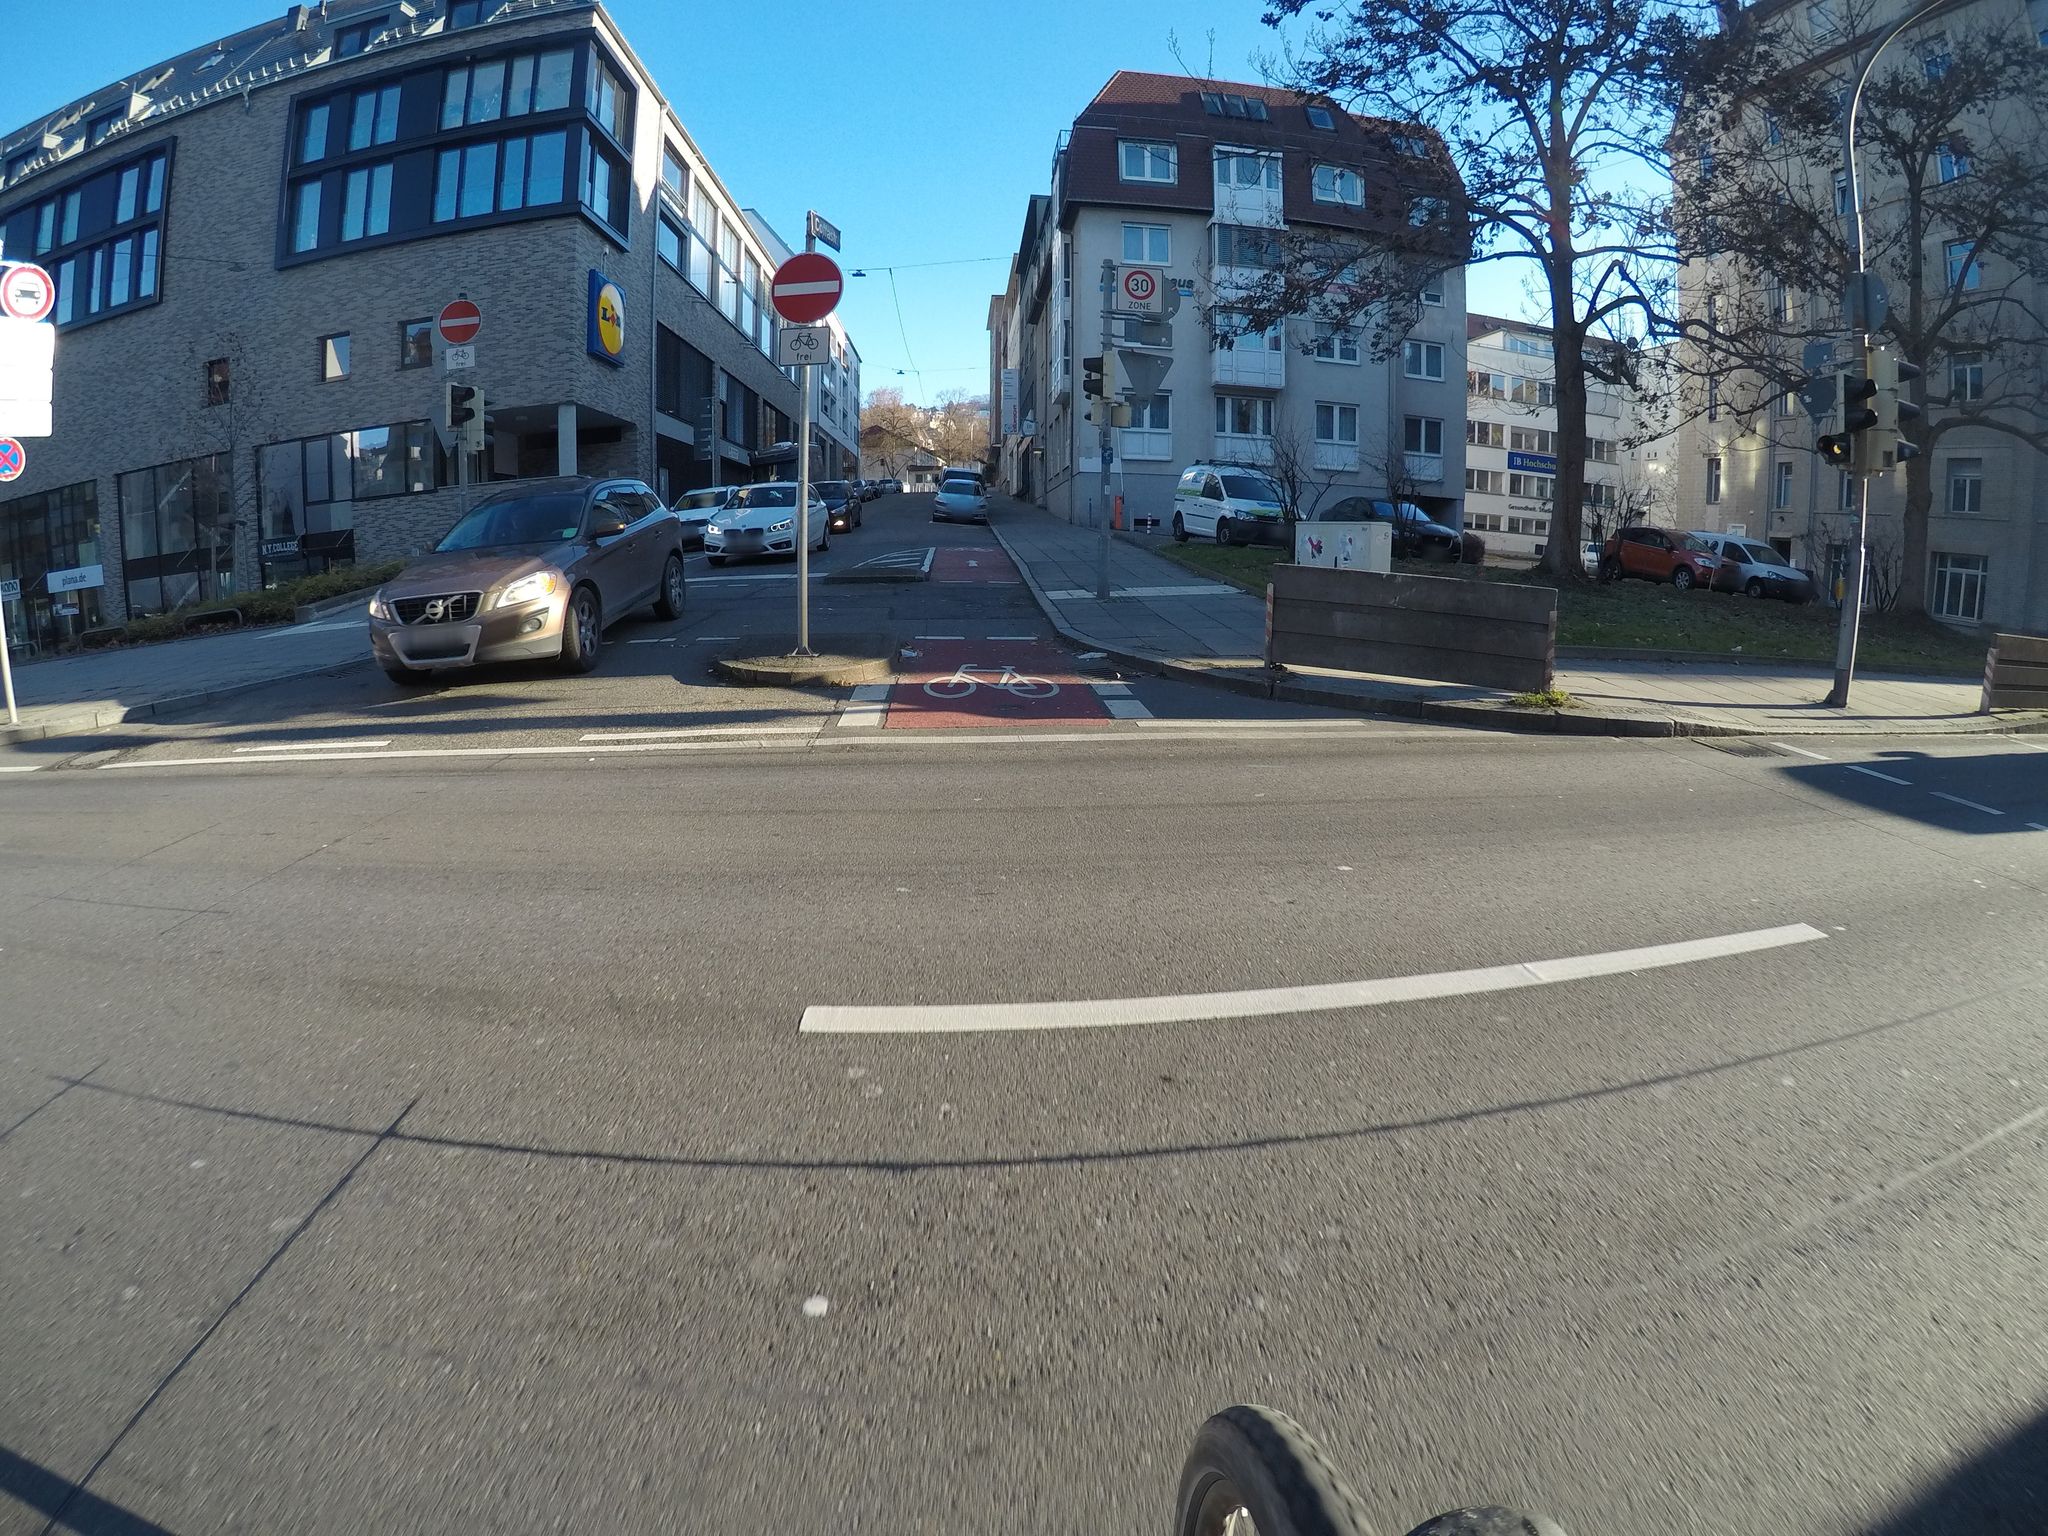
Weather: clear
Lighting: day
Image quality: good
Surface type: driving surface
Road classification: residential
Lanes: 1
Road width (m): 13
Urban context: urban centre
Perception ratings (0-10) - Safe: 4.99, Lively: 9.37, Beautiful: 6.22, Boring: 1.62, Depressing: 2.83, Wealthy: 6.51